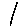
Label: line